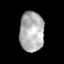
Tissue: lung
Cell type: Others
Senescence score: 0.1752
Nuclear area (px): 957
Mean DAPI intensity: 175.623